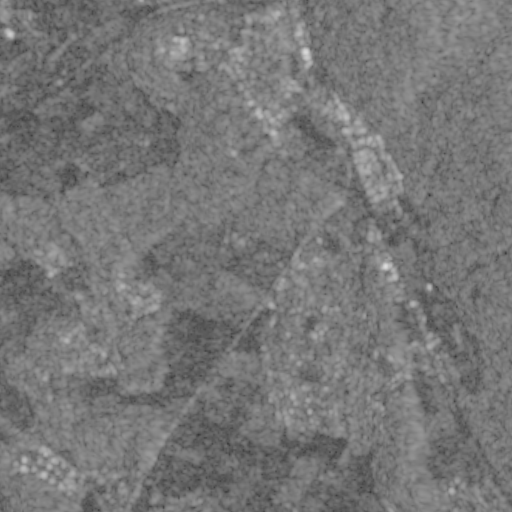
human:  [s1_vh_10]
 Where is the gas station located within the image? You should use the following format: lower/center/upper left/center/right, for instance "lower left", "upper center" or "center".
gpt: The gas station is located in the upper center of the image.
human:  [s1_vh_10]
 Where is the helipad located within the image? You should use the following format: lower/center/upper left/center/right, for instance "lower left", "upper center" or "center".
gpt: The helipad is located in the upper center of the image.
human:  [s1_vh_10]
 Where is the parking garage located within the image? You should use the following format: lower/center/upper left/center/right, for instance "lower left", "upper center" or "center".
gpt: The parking garage is located in the upper center of the image.
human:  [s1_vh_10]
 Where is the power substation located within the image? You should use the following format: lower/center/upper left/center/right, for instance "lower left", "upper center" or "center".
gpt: The power substation is located in the upper center of the image.
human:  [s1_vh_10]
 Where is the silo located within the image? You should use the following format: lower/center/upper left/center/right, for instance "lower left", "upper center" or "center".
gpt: The silo is located in the center of the image.
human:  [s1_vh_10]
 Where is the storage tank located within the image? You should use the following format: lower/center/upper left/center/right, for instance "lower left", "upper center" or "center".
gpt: The storage tank is located in the lower left of the image.
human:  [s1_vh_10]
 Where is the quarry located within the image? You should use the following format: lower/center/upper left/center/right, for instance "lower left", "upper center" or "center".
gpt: There is no quarry in the image.

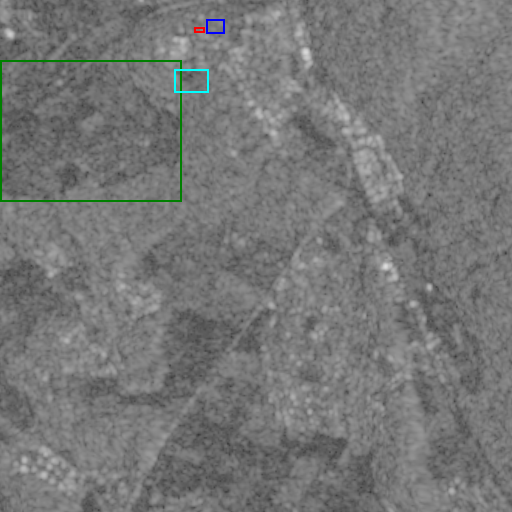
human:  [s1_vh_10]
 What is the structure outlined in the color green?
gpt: The structure outlined in green is a crop field.
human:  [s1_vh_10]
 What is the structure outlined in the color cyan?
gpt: The structure outlined in cyan is a park.
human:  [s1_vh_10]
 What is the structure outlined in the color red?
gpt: The structure outlined in red is a parking garage.
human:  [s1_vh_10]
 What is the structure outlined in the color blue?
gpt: The structure outlined in blue is a parking lot.
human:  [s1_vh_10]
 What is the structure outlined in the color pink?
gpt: There is no pink outline.